Question: I am following <URL>.
I would like to use Matplotlib to create a scatter plot with points that are colored inside, but have a black border, such as this plot:

However, when I copy the code exactly, I get this plot instead.
<URL>
Here is the code:
'''
colors = ['black', 'blue', 'purple', 'yellow', 'white', 'red', 'lime', 'cyan', 'orange', 'gray']
for i in range(len(colors)):
x = reduced_data_rpca[:, 0][digits.target == i]
y = reduced_data_rpca[:, 1][digits.target == i]
plt.scatter(x, y, c=colors[i])
plt.legend(digits.target_names, bbox_to_anchor=(1.05, 1), loc=2, borderaxespad=0.)
plt.xlabel('First Principal Component')
plt.ylabel('Second Principal Component')
plt.title("PCA Scatter Plot")
plt.show()
'''
I tried adjusting the style, but that didn't help.
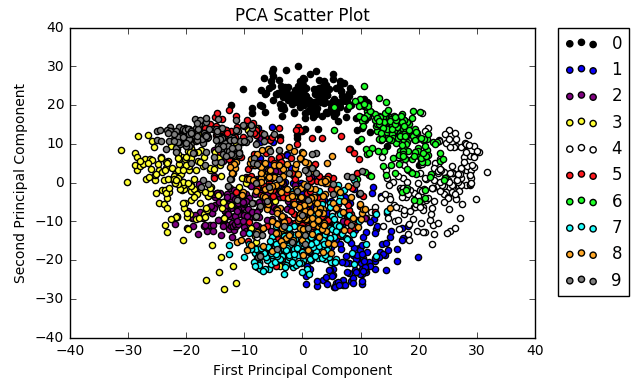
Answer: When you use scatter plot, you set a color for both face and edge. <URL> you can find an additional parameter, edgecolors, which allows setting the edge color.
> edgecolors : color or sequence of color, optional, default: NoneIf None, defaults to 'face'If 'face', the edge color will always be the same as the face color.If it is 'none', the patch boundary will not be drawn.For non-filled markers, the edgecolors kwarg is ignored and forced to
'face' internally.
So, after all, you need only 'plt.scatter(x, y, c=colors[i],edgecolors='black')'